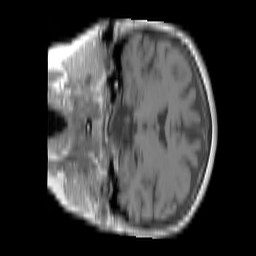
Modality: T1w
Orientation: coronal
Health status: ill
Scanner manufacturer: siemens
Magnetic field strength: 3 T
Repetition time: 0.4 s
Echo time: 0.00246 s